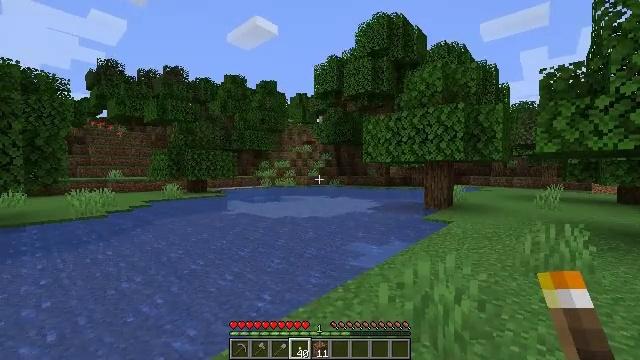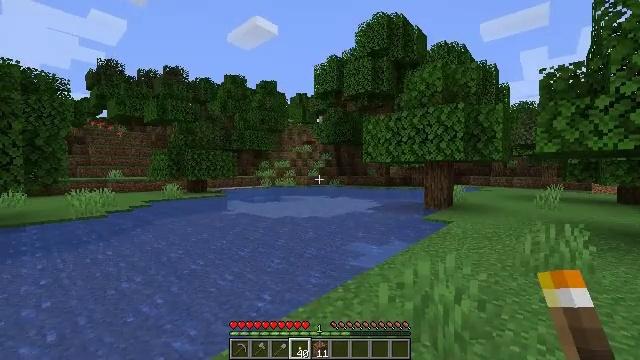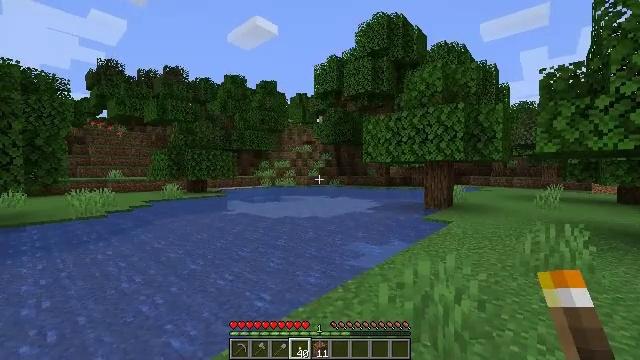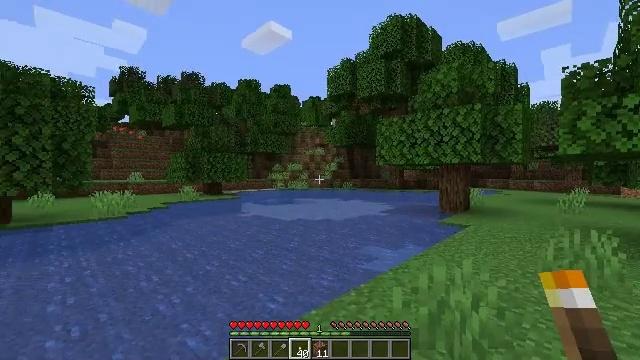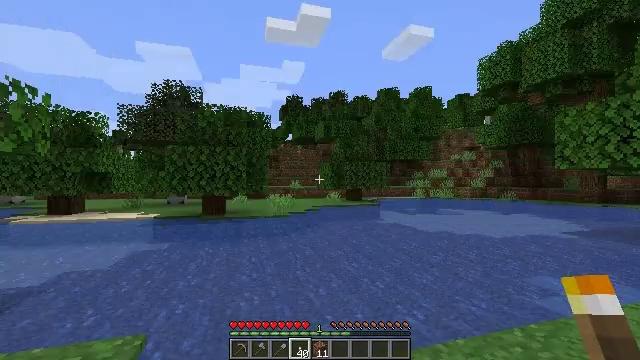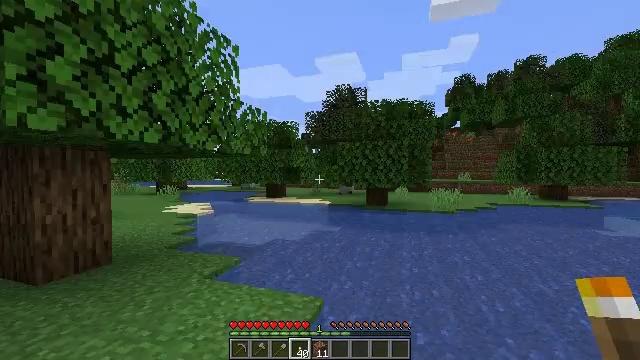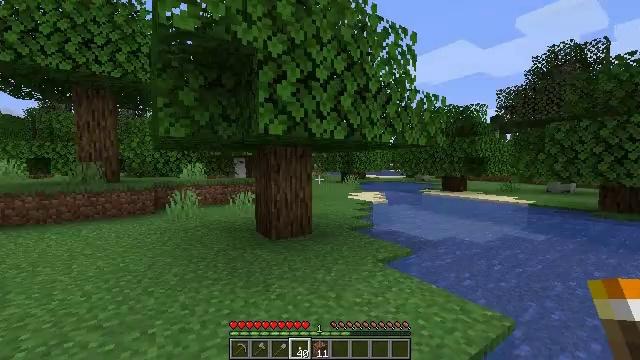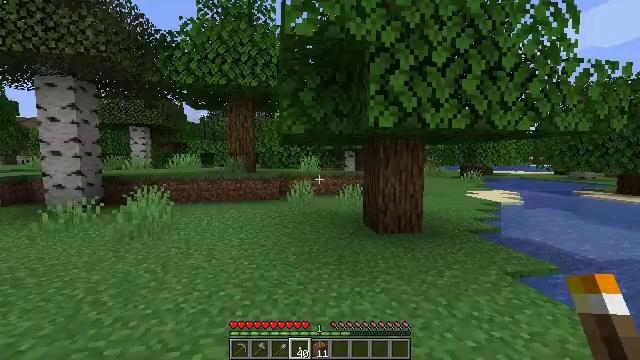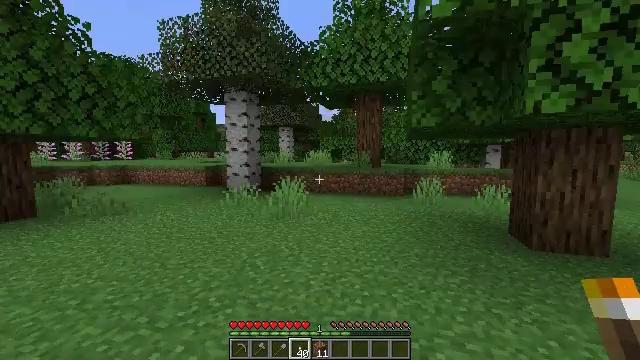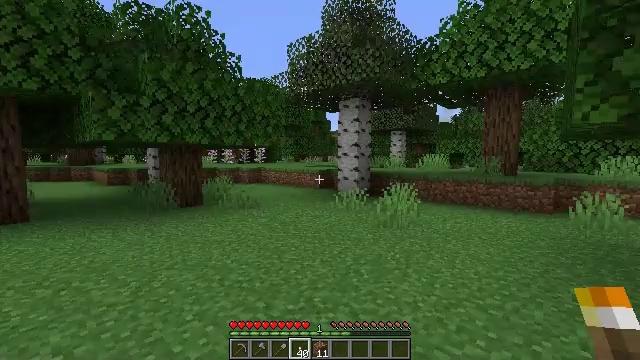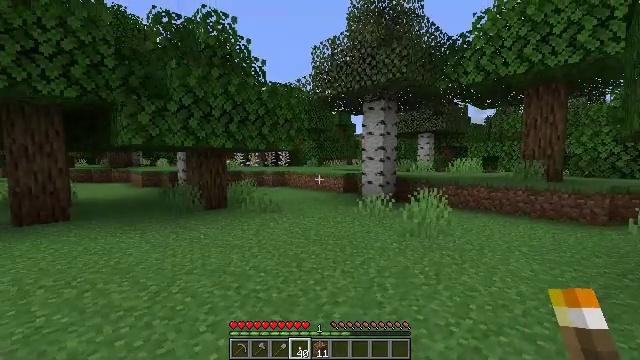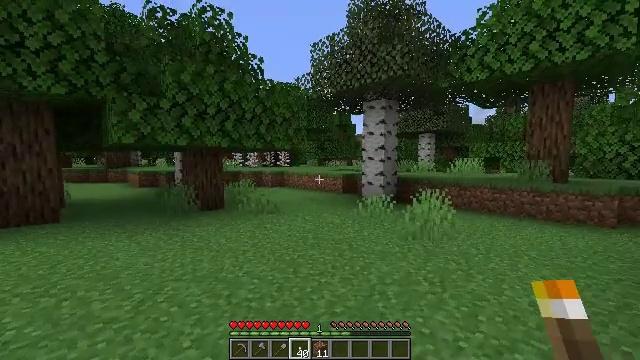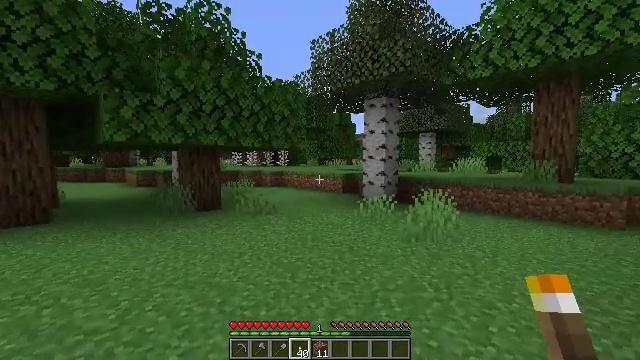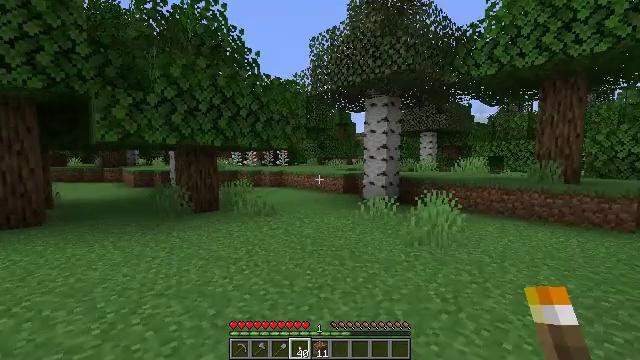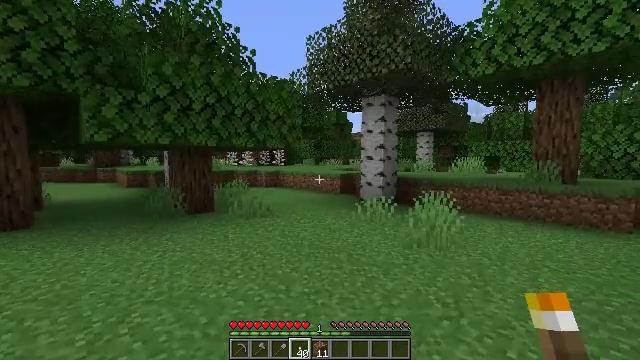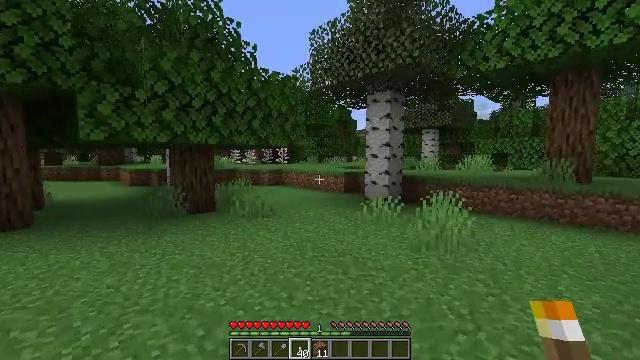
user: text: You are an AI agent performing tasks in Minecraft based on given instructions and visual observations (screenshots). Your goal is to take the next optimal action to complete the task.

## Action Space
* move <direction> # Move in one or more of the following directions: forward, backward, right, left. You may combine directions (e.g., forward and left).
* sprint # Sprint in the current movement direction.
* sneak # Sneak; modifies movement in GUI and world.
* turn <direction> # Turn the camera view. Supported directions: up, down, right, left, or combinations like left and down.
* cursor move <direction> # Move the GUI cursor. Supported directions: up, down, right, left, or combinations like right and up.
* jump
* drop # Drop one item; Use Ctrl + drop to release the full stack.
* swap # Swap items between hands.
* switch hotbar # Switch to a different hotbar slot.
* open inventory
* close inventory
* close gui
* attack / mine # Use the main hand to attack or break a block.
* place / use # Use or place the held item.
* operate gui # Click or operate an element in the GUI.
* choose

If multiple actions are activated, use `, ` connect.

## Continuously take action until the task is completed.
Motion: motion action
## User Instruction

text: Break the lilac plant.
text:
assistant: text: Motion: no_op
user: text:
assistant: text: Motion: no_op
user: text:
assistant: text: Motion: turn left
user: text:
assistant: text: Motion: turn left and up
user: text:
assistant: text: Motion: turn left and down
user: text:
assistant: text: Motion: turn left and down
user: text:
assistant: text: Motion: turn left and down
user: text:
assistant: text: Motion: move forward, turn left and down
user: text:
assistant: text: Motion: move forward, turn left and up
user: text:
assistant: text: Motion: move forward, turn left
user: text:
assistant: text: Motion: move forward
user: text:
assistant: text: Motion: move forward
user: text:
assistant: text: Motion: move forward
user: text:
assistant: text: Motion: move forward
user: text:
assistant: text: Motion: move forward
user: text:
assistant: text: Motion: move forward
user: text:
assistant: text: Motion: move forward
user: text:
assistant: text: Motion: move forward
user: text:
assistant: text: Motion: move forward
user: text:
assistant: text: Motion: move forward
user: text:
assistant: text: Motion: move forward
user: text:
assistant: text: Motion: move forward
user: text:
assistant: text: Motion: move forward
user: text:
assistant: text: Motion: move forward
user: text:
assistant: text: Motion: move forward
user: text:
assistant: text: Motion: move forward
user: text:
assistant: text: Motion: move forward
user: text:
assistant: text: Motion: move forward
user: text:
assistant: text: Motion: move forward
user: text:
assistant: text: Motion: move forward